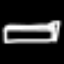
Label: bed